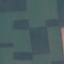
Land use / land cover class: AnnualCrop